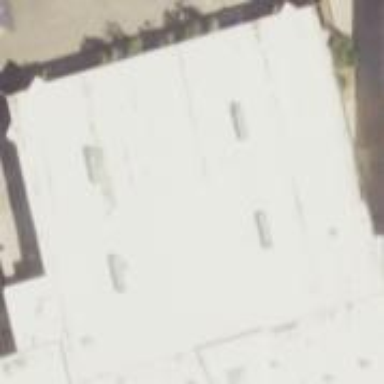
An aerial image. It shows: Department store building. It is part of larger structure.